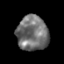
Tissue: skin
Cell type: Epithelial cells
Senescence score: 0.2132
Nuclear area (px): 1068
Mean DAPI intensity: 114.213